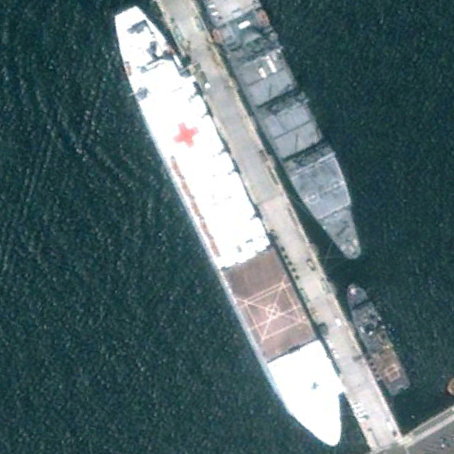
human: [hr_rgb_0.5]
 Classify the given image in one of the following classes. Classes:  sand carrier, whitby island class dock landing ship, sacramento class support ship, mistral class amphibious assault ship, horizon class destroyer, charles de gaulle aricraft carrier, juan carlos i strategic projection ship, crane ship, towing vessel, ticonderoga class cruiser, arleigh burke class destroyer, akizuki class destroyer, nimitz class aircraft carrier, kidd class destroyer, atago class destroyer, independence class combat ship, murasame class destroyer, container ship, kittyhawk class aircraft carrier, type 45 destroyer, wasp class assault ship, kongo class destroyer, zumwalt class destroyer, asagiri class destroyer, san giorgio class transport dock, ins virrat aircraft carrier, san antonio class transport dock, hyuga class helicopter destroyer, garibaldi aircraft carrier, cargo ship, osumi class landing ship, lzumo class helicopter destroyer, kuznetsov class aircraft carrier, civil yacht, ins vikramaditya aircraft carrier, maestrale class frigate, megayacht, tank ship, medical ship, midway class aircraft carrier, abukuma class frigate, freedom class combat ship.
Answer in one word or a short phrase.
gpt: Medical ship